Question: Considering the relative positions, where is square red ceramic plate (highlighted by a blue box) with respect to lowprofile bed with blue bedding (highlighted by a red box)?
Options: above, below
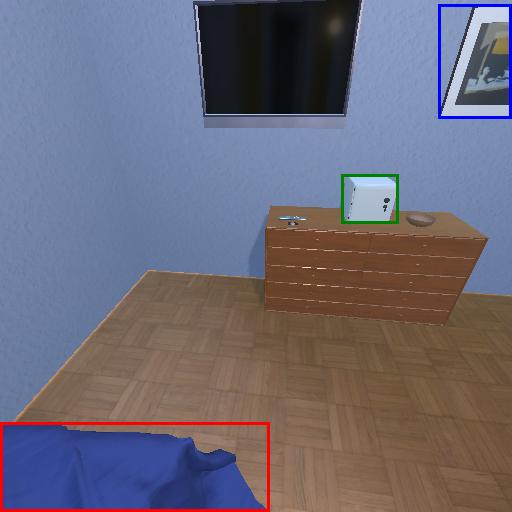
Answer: above